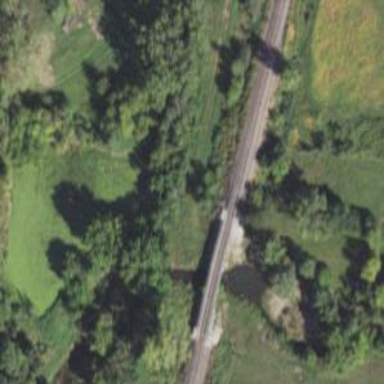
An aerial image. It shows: Bridge over railway line.